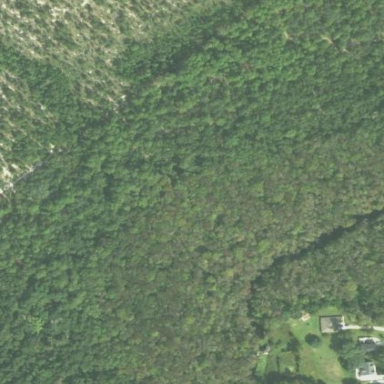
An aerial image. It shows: Mixed woodland area with various types of leaves.